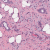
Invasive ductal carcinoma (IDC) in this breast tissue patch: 1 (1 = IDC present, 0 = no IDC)